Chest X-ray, PA view. Patient: 81 years old, sex M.
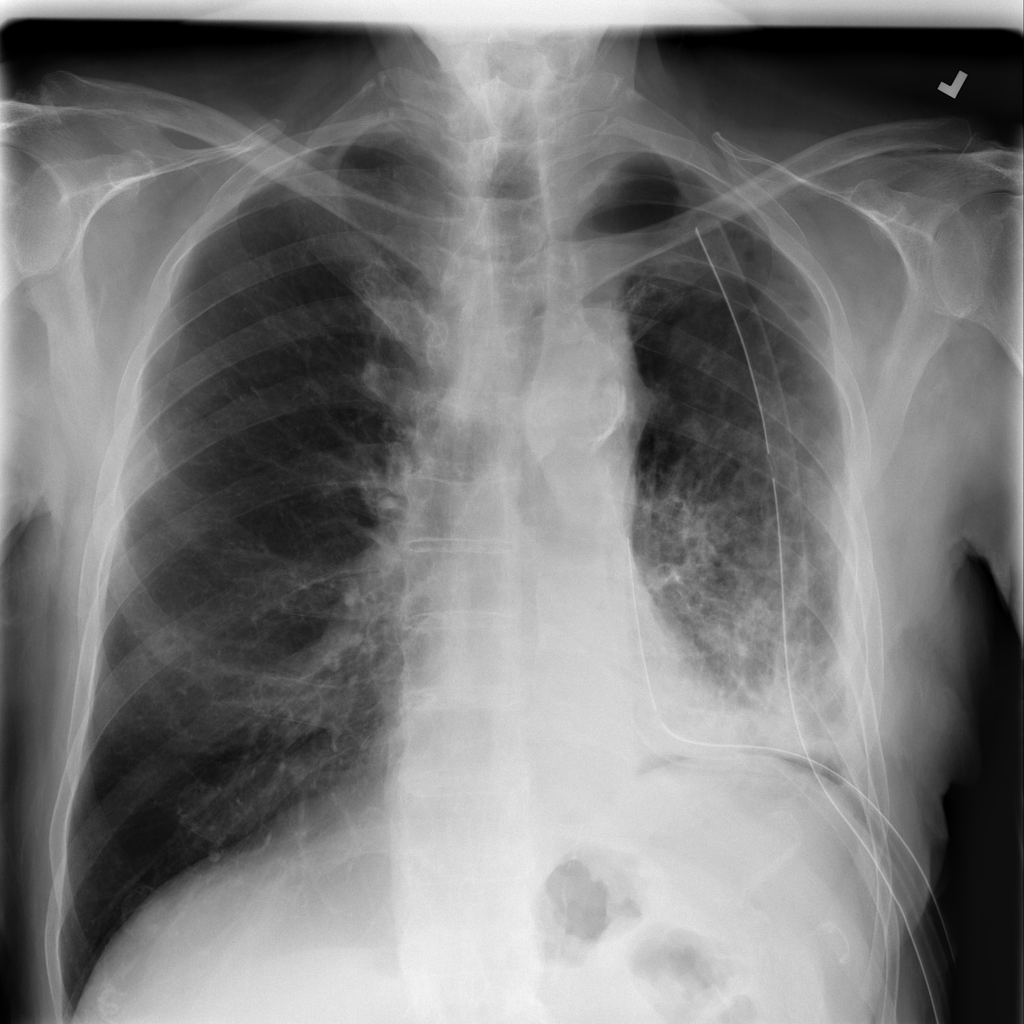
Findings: No Finding